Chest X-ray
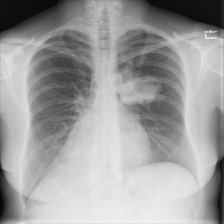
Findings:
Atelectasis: negative
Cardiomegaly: negative
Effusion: negative
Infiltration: negative
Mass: positive
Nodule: negative
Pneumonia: negative
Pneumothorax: negative
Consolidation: negative
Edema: negative
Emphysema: negative
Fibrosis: negative
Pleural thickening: negative
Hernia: negative